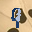
Label: 9